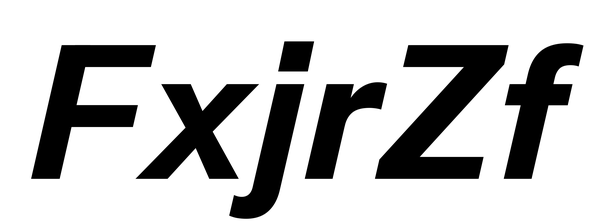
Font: InstrumentSans-Italic_Bold_Italic